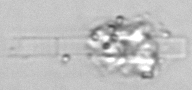
Label: Leptocylindrus_mediterraneus